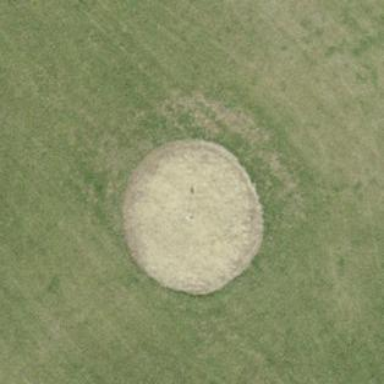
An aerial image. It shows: Bunker on golf course.